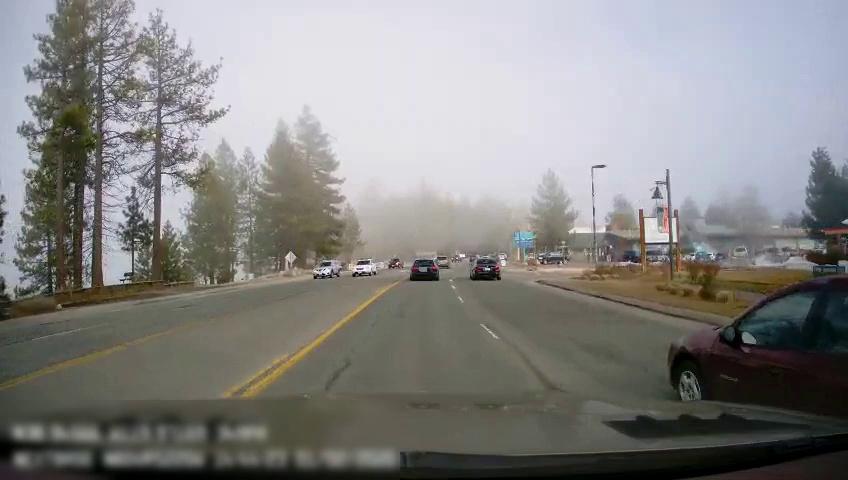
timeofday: Day
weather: Sunny
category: Drivable Space
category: Vehicles | Car
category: Vehicles | SUV
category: Vehicles | SUV
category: Vehicles | Car
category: Vehicles | SUV
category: Vehicles | SUV
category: Vehicles | Truck
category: Vehicles | Car
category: Vehicles | Car
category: Lanes | Opposite Lane
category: Lanes | Current Lane
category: Lanes | Current Lane
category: Lanes | Opposite Lane